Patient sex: M
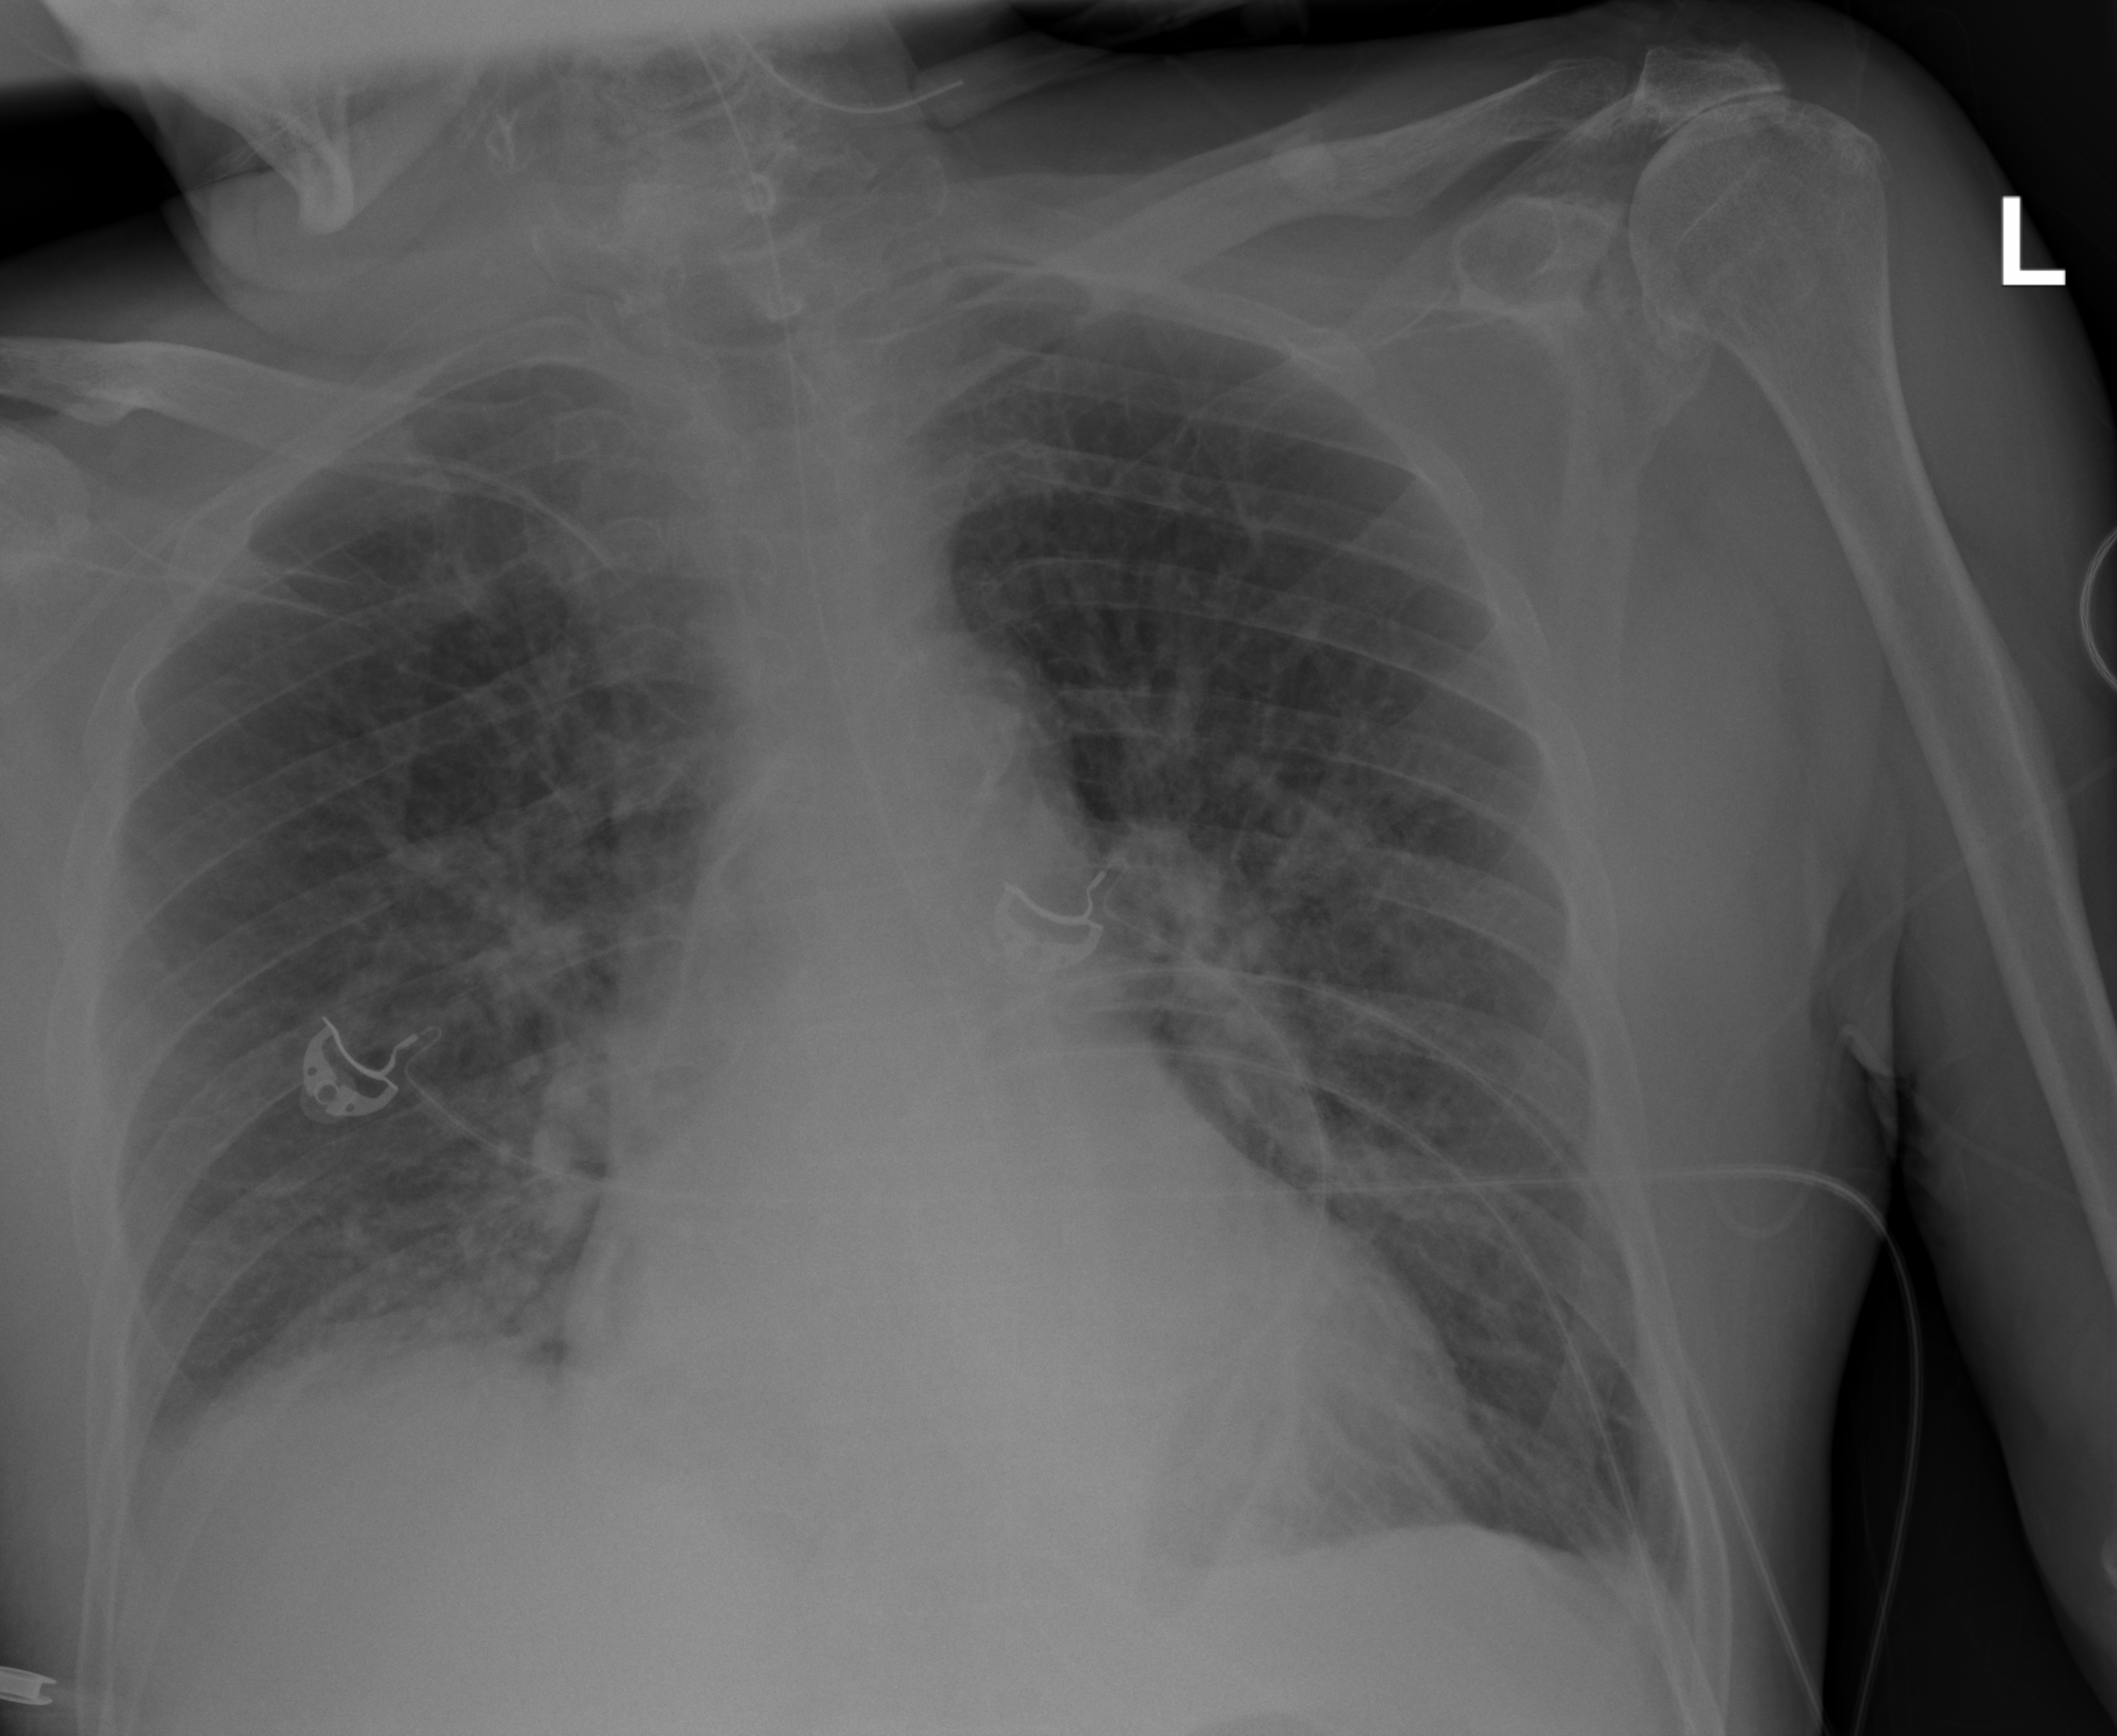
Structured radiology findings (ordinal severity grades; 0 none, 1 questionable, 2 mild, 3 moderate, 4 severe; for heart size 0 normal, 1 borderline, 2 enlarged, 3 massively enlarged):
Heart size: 1
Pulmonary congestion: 2
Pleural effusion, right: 2
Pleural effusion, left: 2
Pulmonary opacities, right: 3
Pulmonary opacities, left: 2
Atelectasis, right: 2
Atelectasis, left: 2